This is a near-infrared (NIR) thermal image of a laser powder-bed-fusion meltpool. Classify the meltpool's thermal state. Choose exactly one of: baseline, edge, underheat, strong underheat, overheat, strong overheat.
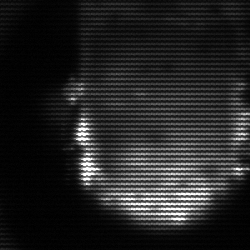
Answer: baseline